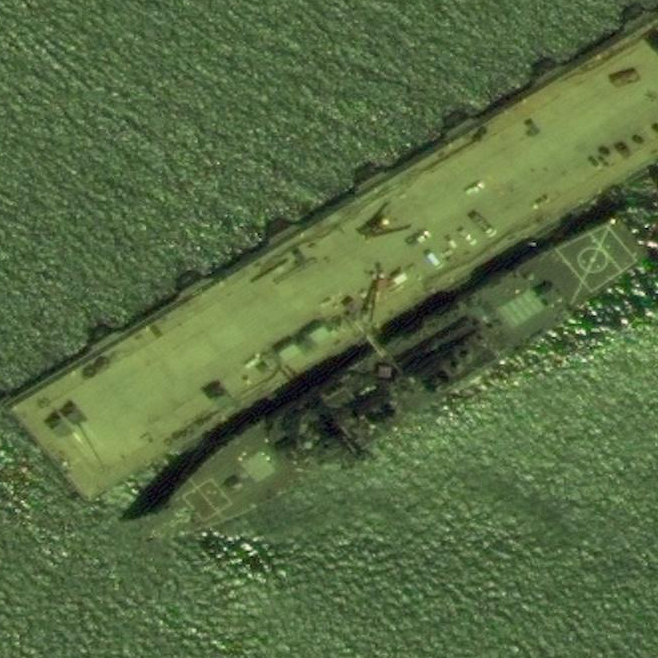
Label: Arleigh_Burke-class_destroyer